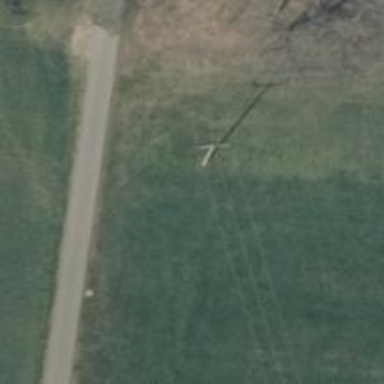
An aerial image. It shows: Transition pole.